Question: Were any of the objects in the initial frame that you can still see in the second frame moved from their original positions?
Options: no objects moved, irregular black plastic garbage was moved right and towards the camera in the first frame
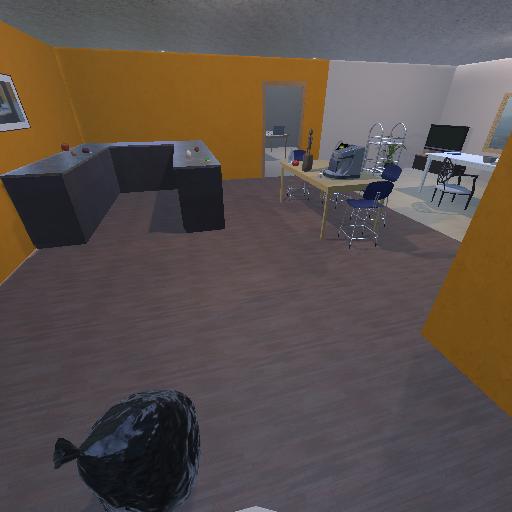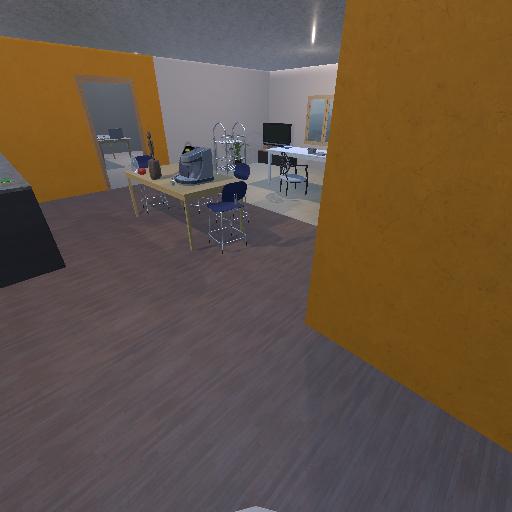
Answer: no objects moved